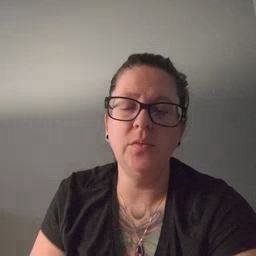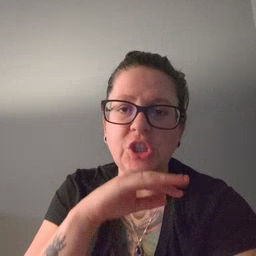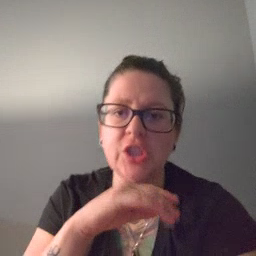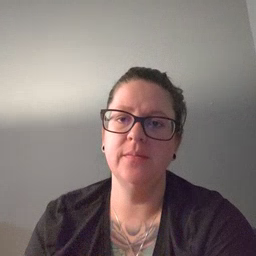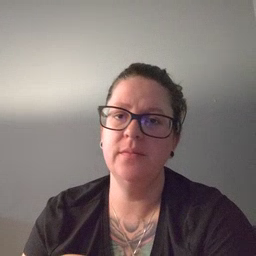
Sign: dirty